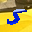
Label: 5